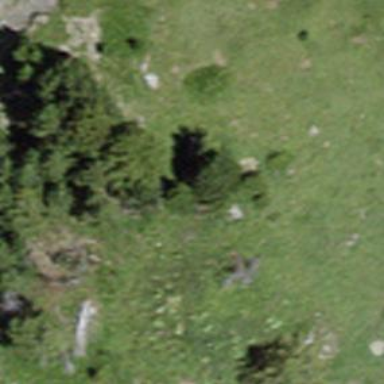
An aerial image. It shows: Forest area.